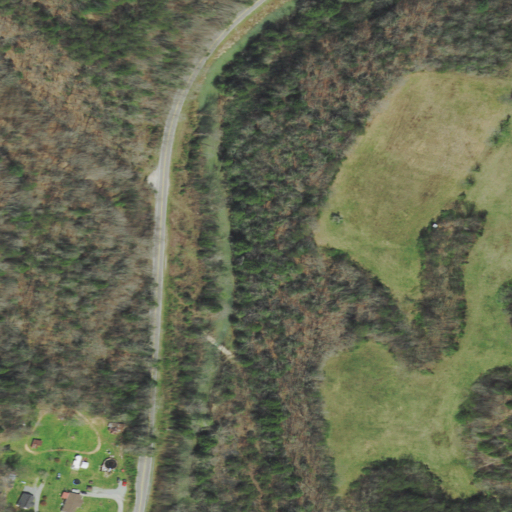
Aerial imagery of valley in Tennessee named North Hollow containing mixed forest, pasture, deciduous forest, open development, and low intensity development